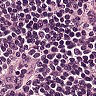
Metastatic tissue present: no